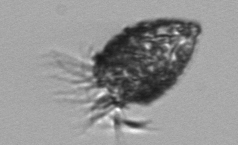
Label: Tintinnopsis